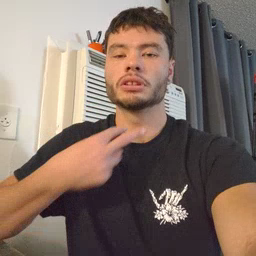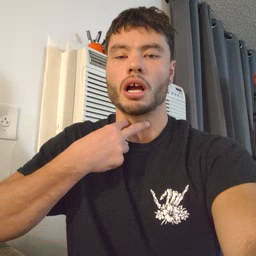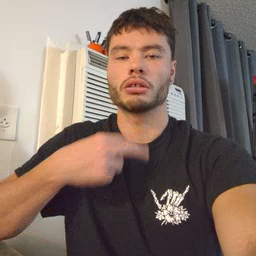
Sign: stuck